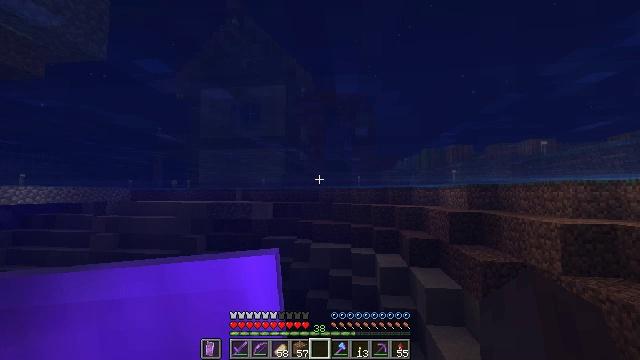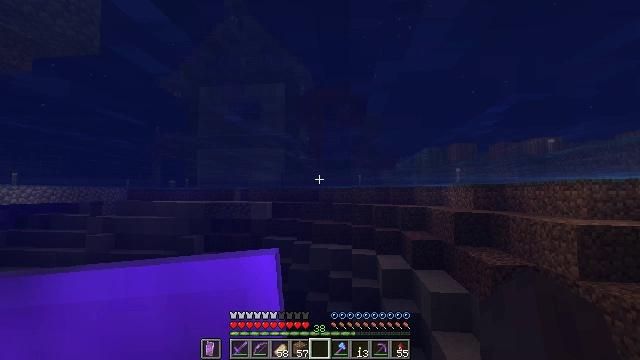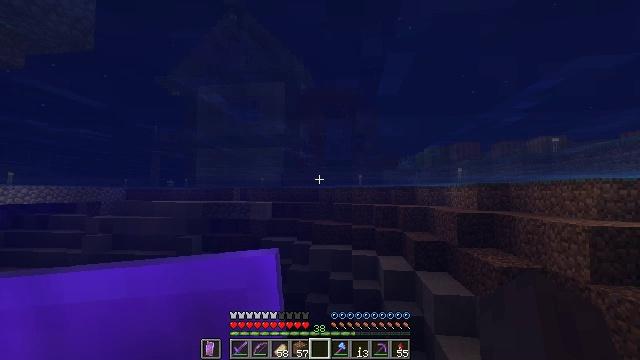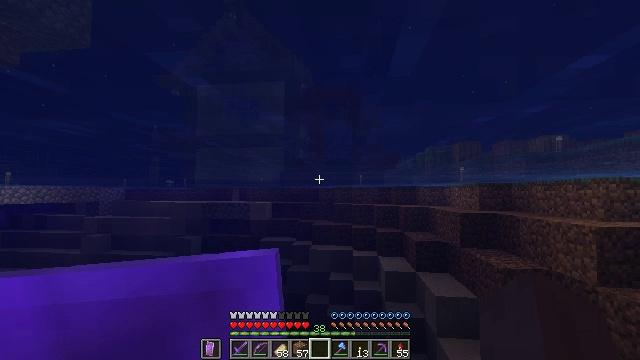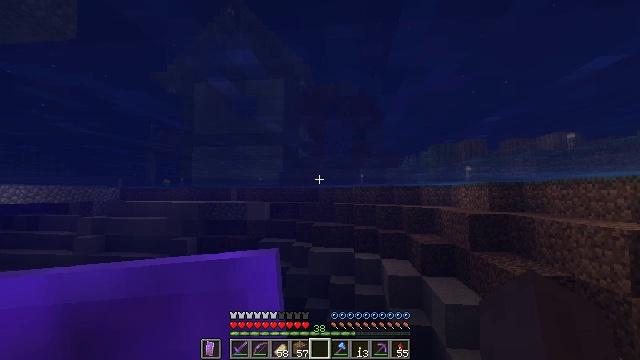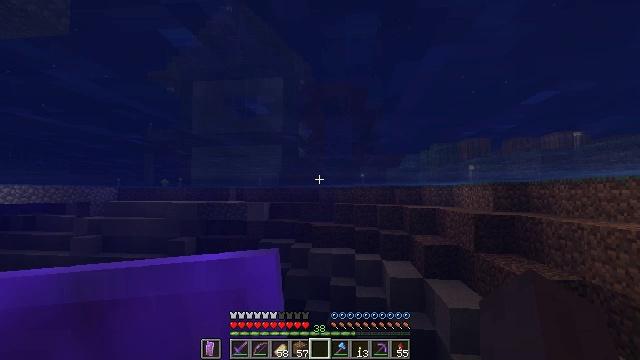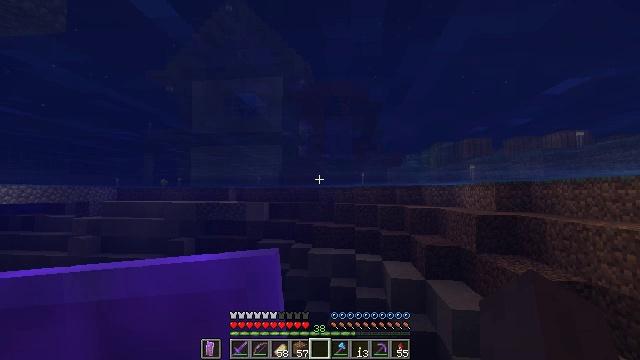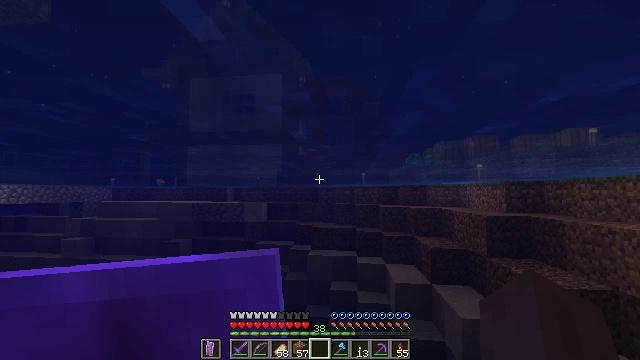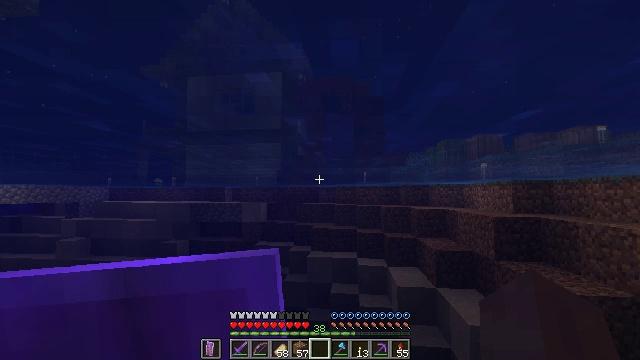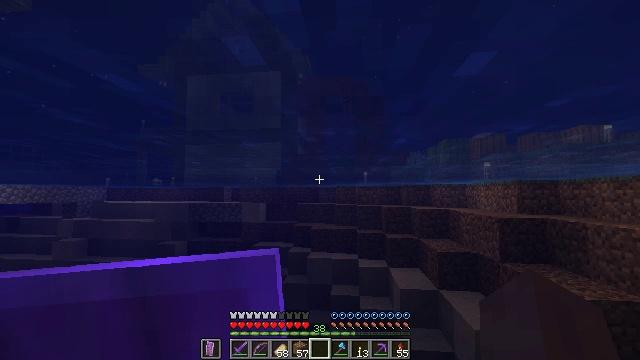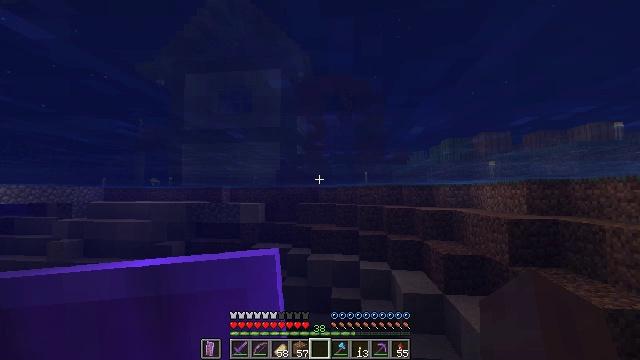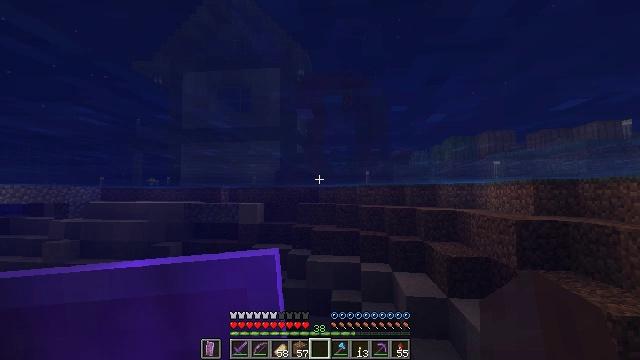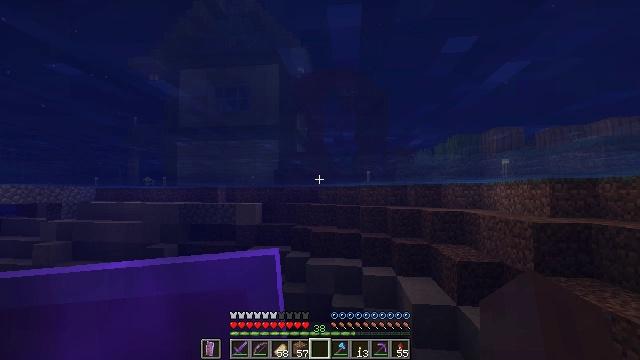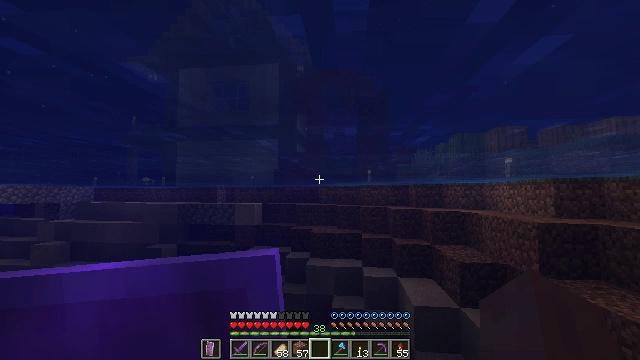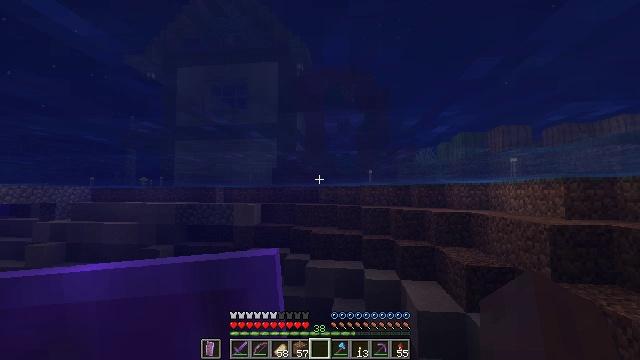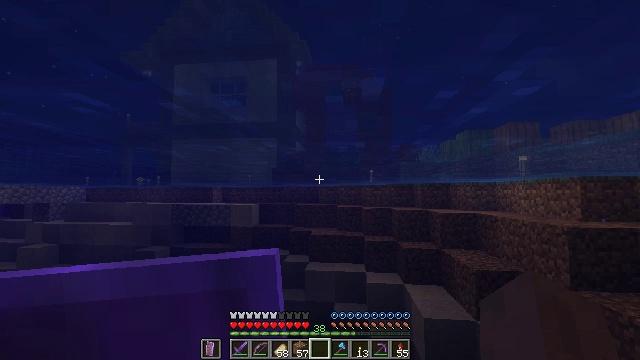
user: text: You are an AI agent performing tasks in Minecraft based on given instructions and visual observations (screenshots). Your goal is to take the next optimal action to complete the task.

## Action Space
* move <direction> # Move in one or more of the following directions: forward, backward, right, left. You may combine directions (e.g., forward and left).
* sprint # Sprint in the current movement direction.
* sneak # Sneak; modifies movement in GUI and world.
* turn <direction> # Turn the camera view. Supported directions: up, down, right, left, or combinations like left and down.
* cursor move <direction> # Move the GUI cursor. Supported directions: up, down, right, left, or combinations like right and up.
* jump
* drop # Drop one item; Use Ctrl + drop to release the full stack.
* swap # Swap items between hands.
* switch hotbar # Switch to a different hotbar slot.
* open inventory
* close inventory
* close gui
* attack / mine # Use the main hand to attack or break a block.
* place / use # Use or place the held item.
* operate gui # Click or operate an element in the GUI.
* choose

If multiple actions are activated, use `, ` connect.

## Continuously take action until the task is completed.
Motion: motion action
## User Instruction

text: Break the torch to collect it.
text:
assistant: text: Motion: move forward, sprint
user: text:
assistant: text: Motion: move forward, sprint
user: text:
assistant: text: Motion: move forward, sprint
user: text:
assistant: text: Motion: move forward, sprint
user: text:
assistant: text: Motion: move forward, sprint
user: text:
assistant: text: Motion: move forward, sprint
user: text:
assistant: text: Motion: move forward, sprint
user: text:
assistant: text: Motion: move forward, sprint
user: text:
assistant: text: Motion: move forward, sprint
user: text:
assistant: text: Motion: move forward, sprint
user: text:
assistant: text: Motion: move forward, sprint
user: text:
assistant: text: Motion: move forward, sprint
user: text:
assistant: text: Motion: move forward, sprint
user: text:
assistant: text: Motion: move forward, sprint
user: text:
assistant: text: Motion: move forward, sprint
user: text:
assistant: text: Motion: move forward, sprint
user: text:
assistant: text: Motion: move forward, sprint
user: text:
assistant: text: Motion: move forward, sprint
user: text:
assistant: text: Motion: move forward, sprint
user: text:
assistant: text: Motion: move forward, sprint
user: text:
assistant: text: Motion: move forward, sprint
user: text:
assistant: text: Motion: move forward, sprint
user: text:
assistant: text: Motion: move forward, sprint
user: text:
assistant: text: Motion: move forward, sprint
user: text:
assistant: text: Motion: move forward, sprint
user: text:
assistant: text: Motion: move forward, sprint
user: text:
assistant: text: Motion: move forward, sprint
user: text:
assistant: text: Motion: move forward, sprint
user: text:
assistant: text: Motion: move forward, sprint
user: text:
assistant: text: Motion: move forward, sprint